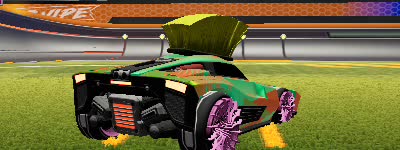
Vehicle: breakout